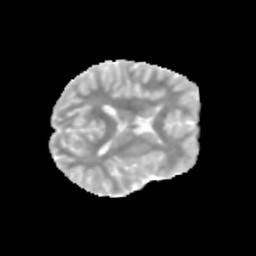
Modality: MD
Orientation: axial
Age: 13
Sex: male
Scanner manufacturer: siemens
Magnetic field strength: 3 T
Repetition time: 3.8 s
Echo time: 0.07 s